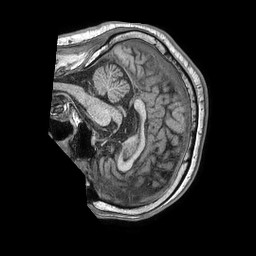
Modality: T1w
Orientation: sagittal
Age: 57
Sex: male
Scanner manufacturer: philips
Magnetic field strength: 1.5 T
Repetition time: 0.007506 s
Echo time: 0.003405 s